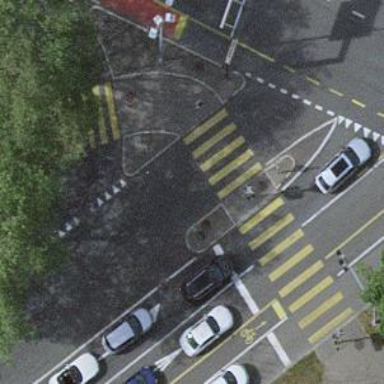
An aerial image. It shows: Kerb serving as barrier.